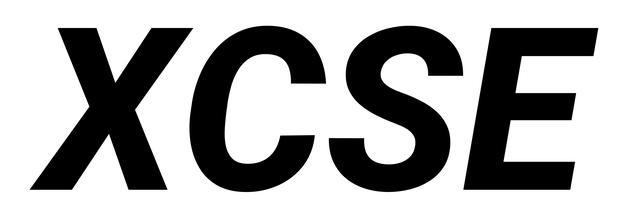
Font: Roboto-Italic_ExtraBold_Italic